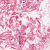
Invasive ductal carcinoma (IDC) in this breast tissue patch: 0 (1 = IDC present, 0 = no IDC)